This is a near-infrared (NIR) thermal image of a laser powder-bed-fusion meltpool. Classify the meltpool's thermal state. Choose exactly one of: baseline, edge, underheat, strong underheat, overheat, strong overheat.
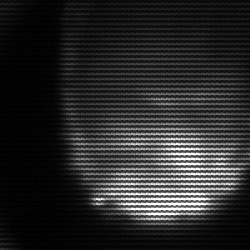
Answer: edge